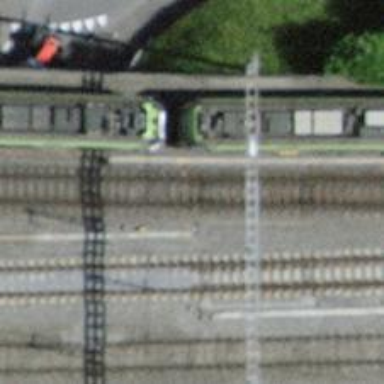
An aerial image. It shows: Railway switch.